Question: I try to plot the 30mins candlebar with candlestick_ohlc in Python. But it failed and return a weird picture.

ha_bar is a list with time,open,high,low and close.
'''
ha_bar=[(7<PHONE>63, 24.317, 25.109, 24.317, 24.29975),
<PHONE>, 24.308374999999998, 25.529, 25.027750000000001,
25.027750000000001), (7<PHONE>37, 24.668062499999998, 25.977,
25.543499999999998, 25.543499999999998), (7<PHONE>22, 25.<PHONE>,
25.898, 25.541249999999998, 25.541249999999998), <PHONE>,
25.323515624999999, 25.818000000000001, 25.454000000000001,
25.454000000000001)]
import numpy as np
import matplotlib.pyplot as plt
import matplotlib.finance as mpf
import matplotlib.ticker as ticker
from matplotlib.dates import DateFormatter
fig, ax = plt.subplots()
ax.xaxis.set_major_formatter(DateFormatter('%y-%m-%d %H:%M:%S'))
mpf.candlestick_ohlc(ax, ha_bar,width=0.6)
fig.autofmt_xdate()
plt.show()
'''
how to plot the 30mins candlebar?
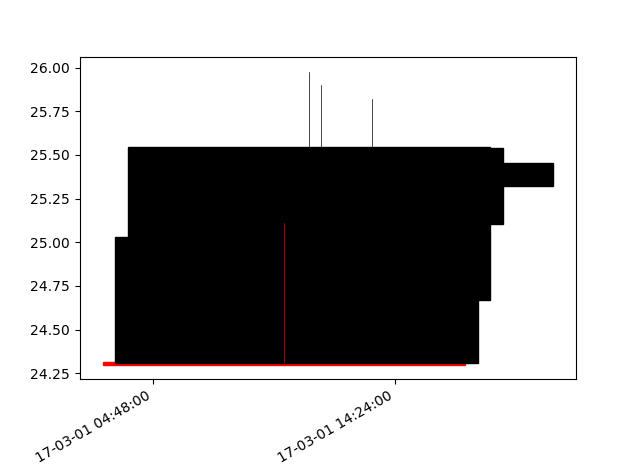
Answer: try setting width=0.001 in mpf.candlestick_ohlc(ax, ha_bar,width=0.6)